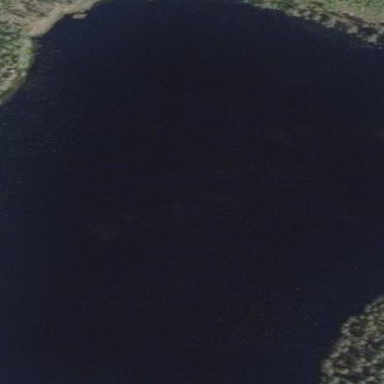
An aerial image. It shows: Lake with natural water.